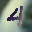
Label: 4